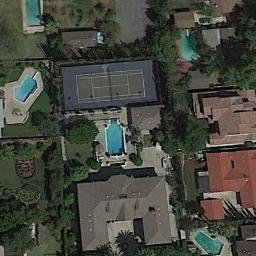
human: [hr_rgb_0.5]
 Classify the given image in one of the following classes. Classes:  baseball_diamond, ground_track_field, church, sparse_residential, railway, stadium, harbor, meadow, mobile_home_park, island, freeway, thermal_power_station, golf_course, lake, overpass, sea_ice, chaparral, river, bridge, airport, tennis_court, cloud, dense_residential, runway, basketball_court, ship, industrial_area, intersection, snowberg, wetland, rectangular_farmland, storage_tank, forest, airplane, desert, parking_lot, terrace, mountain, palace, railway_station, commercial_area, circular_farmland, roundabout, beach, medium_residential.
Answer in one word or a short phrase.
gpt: tennis_court